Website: bh-photo
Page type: payment
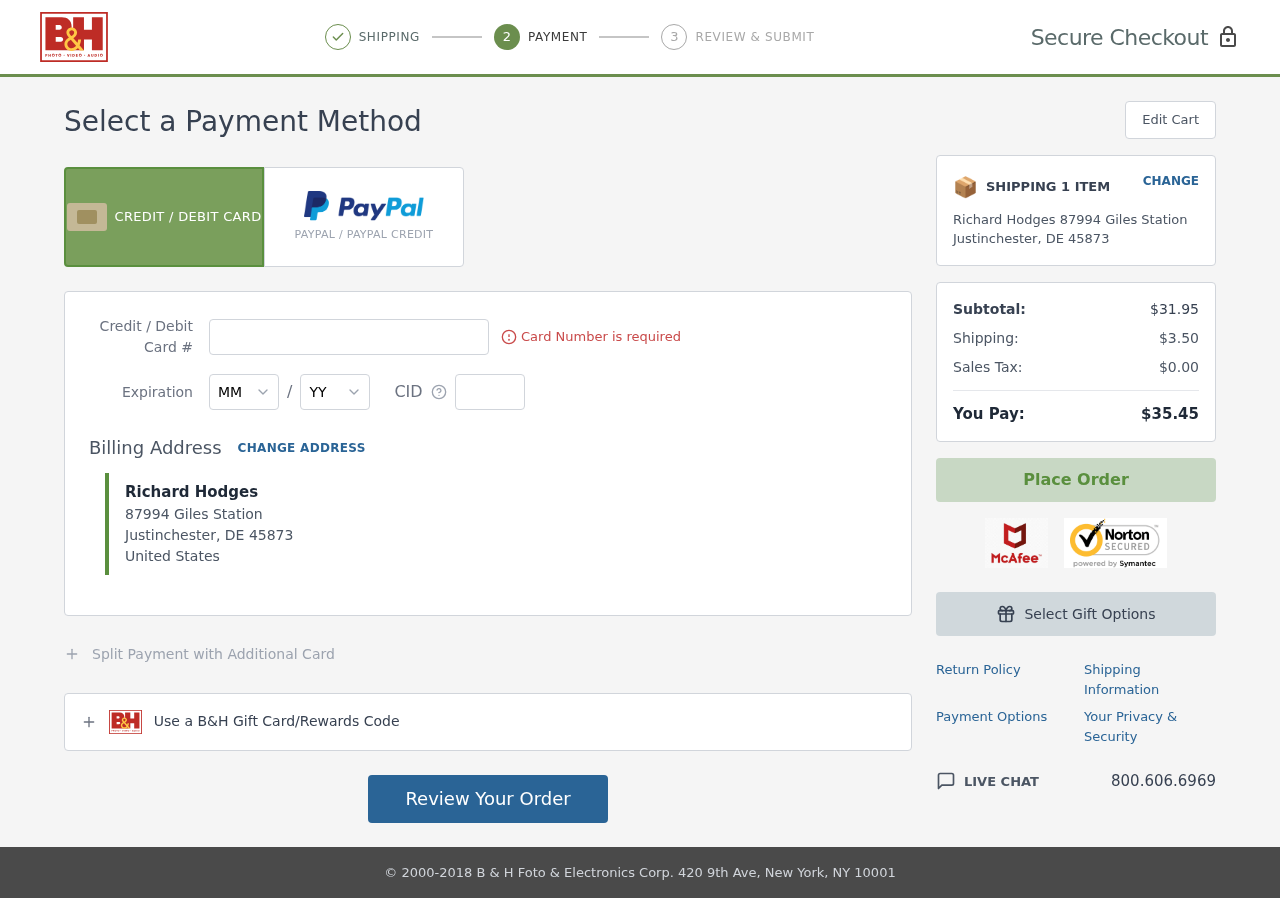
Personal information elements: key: PII_CARD_CVV
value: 597
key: PII_CARD_EXPIRY_MONTH
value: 01
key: PII_CARD_EXPIRY_YEAR
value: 28
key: PII_CARD_NUMBER
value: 6011 1085 0373 8275
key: PII_CITY
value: Justinchester
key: PII_COUNTRY
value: United States
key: PII_FULLNAME
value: Richard Hodges
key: PII_POSTCODE
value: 45873
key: PII_STATE_ABBR
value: DE
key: PII_STREET
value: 87994 Giles Station
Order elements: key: ORDER_NUM_ITEMS
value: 1
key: ORDER_SUBTOTAL
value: $31.95
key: ORDER_SHIPPING_COST
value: $3.50
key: ORDER_TAX
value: $0.00
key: ORDER_TOTAL
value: $35.45